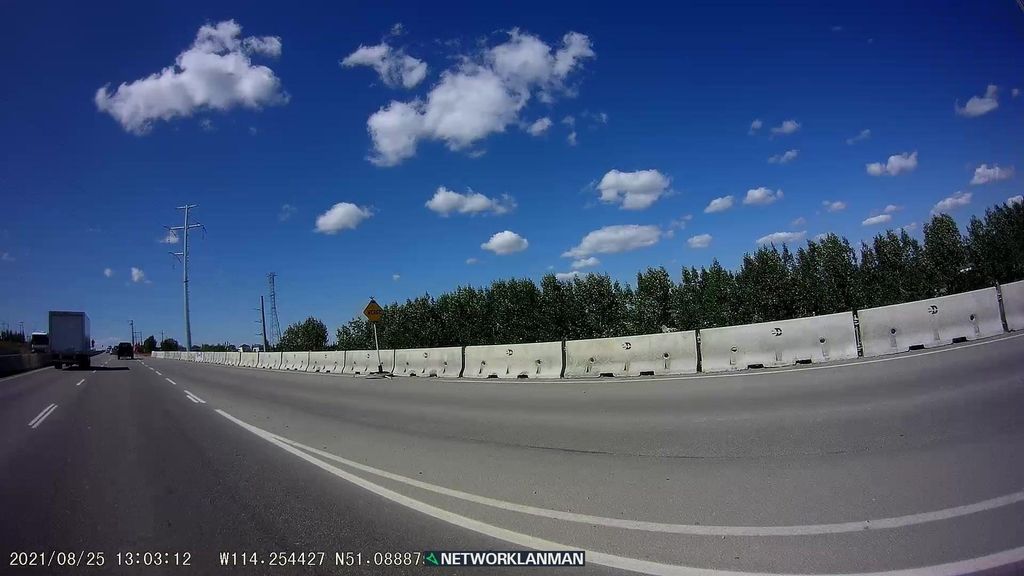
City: calgary